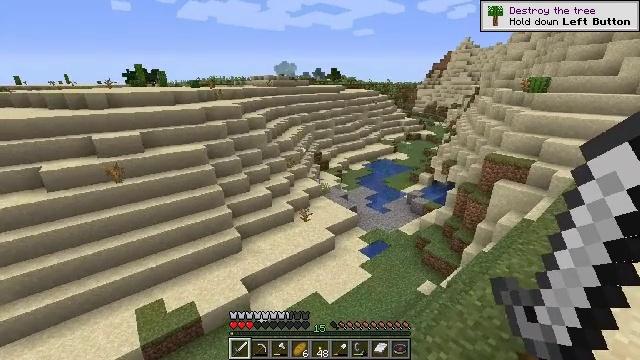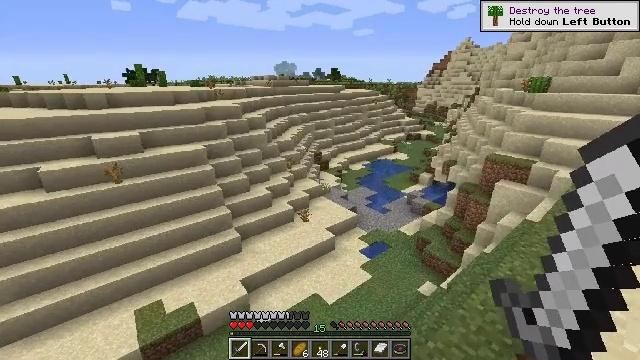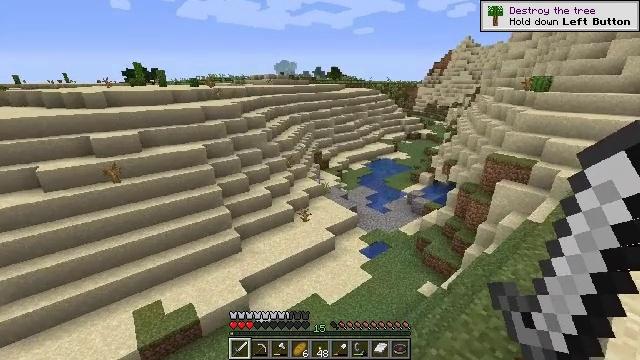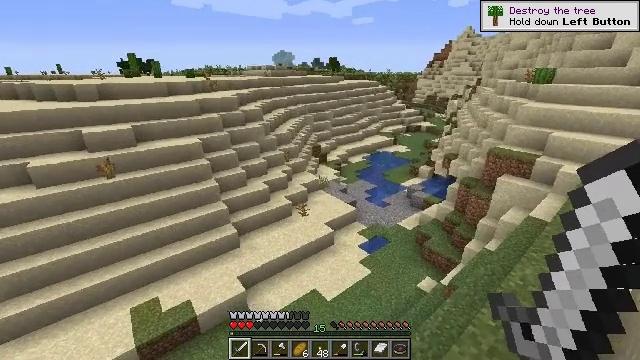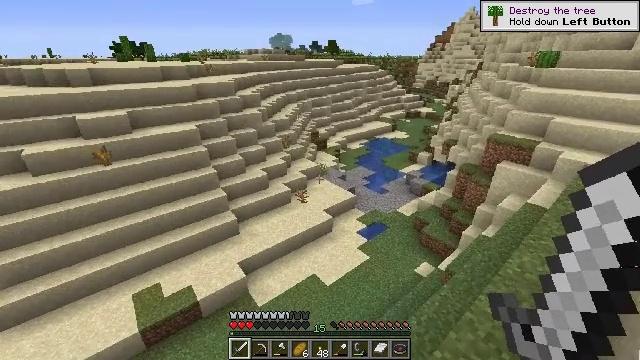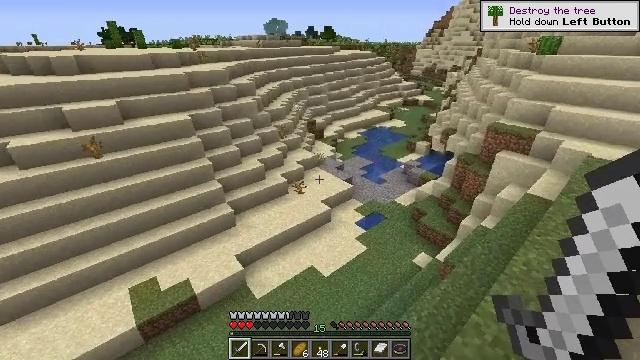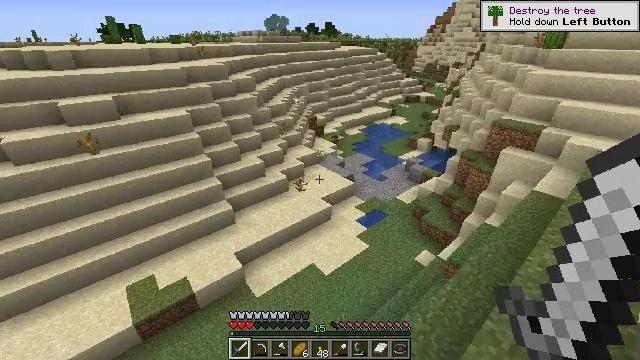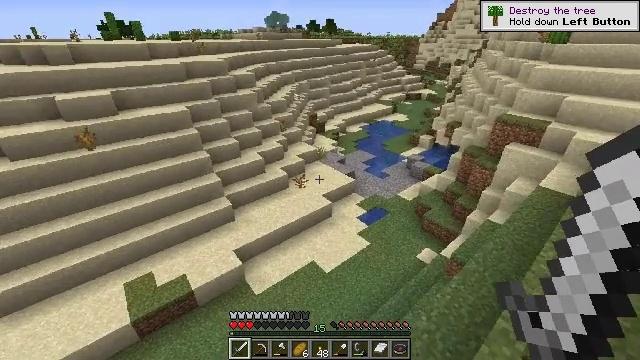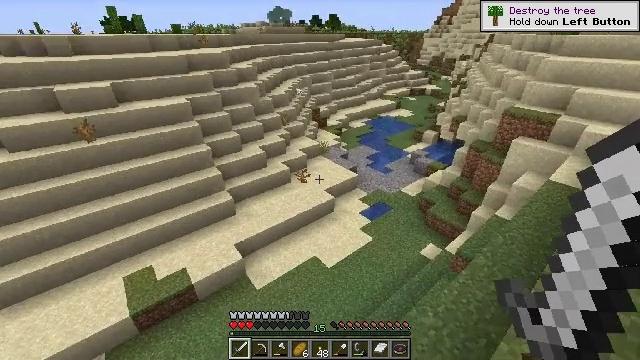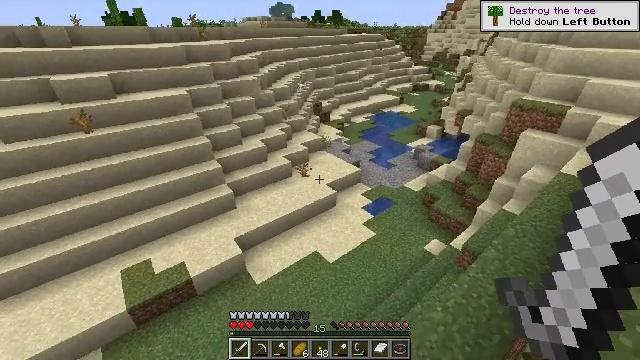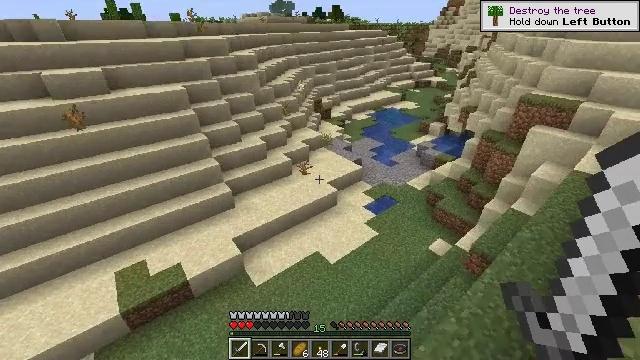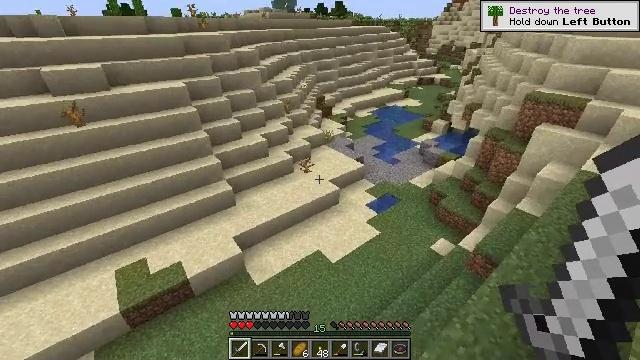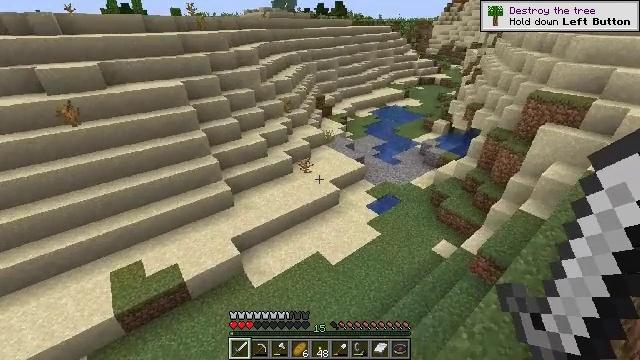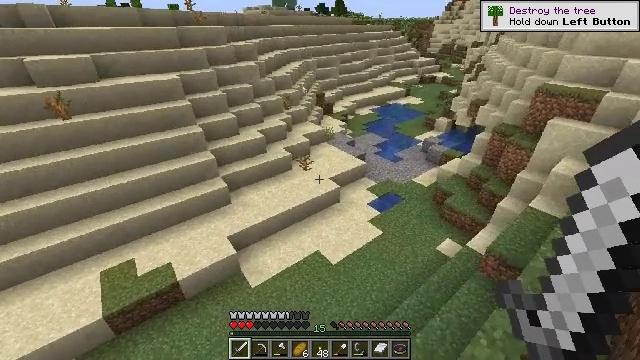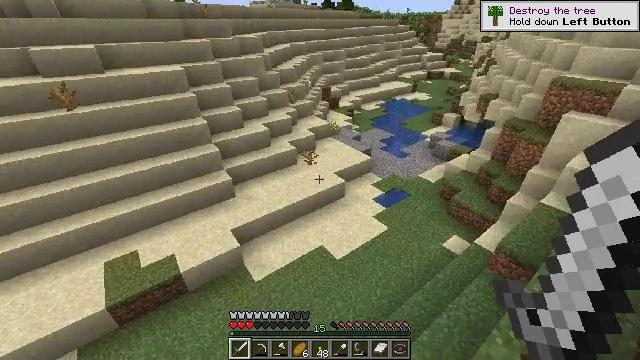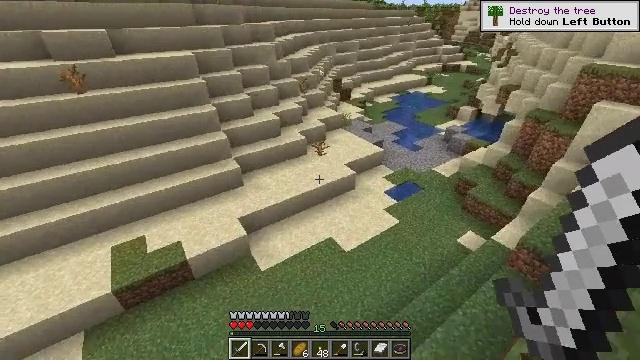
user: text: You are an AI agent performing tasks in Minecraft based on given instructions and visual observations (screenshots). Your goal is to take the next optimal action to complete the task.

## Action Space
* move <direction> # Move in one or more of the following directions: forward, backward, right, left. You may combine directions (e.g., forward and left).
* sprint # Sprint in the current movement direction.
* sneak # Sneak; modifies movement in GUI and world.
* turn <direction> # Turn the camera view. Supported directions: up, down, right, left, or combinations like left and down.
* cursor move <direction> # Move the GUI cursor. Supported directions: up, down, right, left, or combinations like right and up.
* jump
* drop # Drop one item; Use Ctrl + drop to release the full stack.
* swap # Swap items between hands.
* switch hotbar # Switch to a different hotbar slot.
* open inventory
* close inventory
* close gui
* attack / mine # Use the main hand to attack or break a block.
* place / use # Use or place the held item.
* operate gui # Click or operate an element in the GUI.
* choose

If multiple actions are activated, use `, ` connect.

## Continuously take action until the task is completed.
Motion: motion action
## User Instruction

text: Gather sugar cane for crafting.
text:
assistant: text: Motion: move forward
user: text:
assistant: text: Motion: move forward
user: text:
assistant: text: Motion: move forward, turn down
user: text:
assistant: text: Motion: move forward, turn down
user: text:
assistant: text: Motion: move forward, turn down
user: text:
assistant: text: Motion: move forward
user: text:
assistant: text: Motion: move forward
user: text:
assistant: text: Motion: move forward
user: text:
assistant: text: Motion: move forward
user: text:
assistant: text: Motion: move forward
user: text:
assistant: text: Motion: move forward
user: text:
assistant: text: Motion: move forward
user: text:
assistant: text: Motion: move forward and move left
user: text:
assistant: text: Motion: move forward and move left, turn left
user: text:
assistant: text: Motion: move forward and move left, turn left and down
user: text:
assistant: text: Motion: move forward and move left, turn left and down
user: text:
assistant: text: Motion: move forward and move left, turn left
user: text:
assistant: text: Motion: move forward and move left, turn left and up
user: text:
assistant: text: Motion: move forward and move left, turn left and up
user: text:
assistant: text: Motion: move forward and move left, turn left and up
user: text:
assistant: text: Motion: move forward and move left, turn left and up
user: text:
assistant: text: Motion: move forward and move left, turn left and up
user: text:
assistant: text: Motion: move forward and move left, turn left and up
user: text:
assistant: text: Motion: move forward and move left, turn left and up
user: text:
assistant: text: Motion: move forward and move left, turn left and up
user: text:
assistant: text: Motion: move forward and move left, turn up
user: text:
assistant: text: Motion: move forward and move left
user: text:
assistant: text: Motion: move forward and move left
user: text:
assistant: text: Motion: move forward and move left
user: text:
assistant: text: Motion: move forward and move left